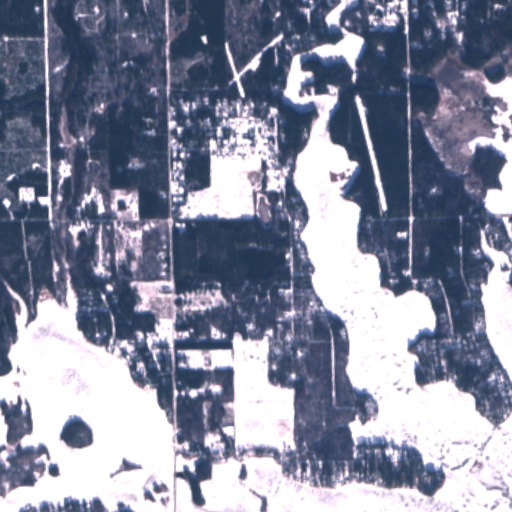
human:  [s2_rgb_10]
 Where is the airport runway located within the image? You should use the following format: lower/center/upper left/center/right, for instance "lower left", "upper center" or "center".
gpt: The airport runway is located in the upper right of the image.
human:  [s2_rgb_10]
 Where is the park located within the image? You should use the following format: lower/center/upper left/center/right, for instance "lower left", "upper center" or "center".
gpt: The park is located in the center of the image.
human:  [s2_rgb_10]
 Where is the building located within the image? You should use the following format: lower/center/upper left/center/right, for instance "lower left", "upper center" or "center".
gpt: The building is located in the lower center of the image.
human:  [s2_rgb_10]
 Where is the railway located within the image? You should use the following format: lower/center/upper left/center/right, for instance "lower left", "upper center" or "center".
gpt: The railway is located in the lower of the image.
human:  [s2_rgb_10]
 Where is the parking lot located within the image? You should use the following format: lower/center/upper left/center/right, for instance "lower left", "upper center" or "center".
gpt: There is no parking lot in the image.